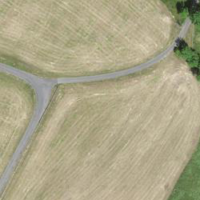
EUNIS habitat code: 24
Species observed at this site:
Epipactis atrorubens